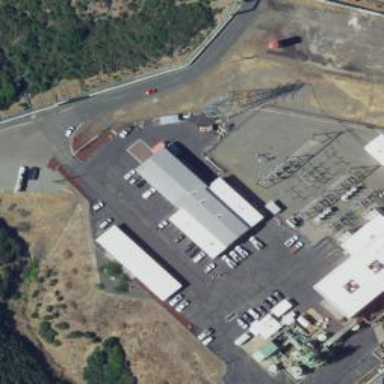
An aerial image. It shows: Outdoor substation for power distribution.